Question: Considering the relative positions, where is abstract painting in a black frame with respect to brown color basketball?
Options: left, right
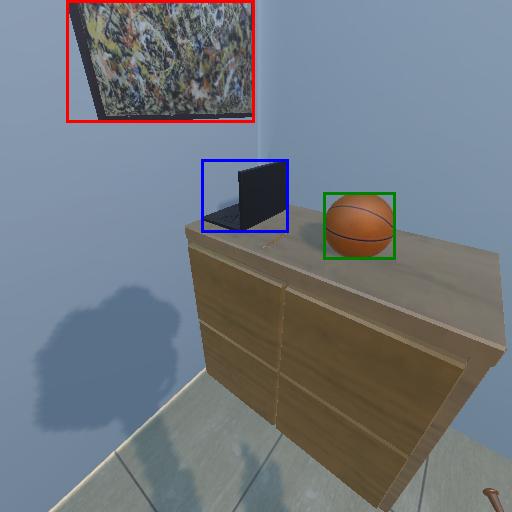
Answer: left